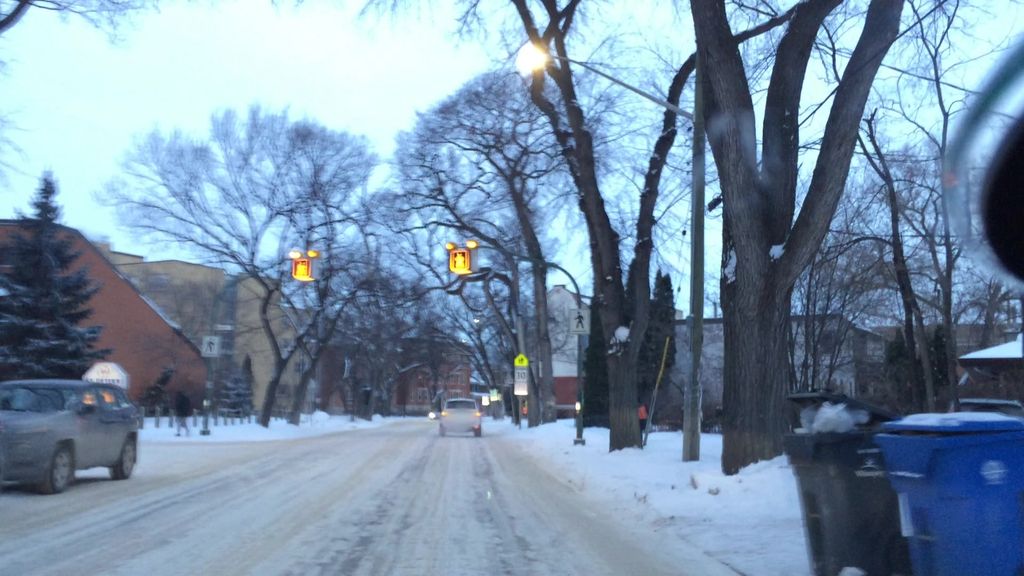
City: winnipeg